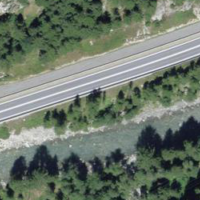
EUNIS habitat code: 57
Species observed at this site:
Pararge aegeria